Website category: university
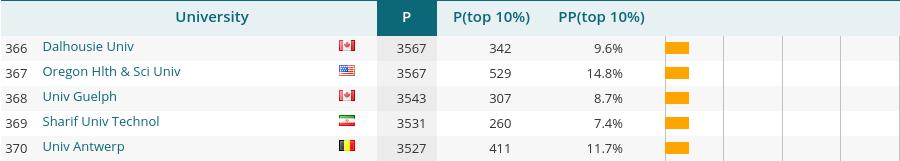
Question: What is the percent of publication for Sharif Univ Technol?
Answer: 7.4%

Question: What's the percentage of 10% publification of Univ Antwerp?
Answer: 11.7%

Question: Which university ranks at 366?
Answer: Dalhousie Univ

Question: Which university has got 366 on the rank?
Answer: Dalhousie Univ

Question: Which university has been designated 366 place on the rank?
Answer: Dalhousie Univ

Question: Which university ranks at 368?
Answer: Univ Guelph

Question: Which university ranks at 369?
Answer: Sharif Univ Technol

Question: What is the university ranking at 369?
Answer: Sharif Univ Technol

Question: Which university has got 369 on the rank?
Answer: Sharif Univ Technol

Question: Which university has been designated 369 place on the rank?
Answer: Sharif Univ Technol

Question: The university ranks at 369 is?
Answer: Sharif Univ Technol

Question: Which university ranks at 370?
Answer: Univ Antwerp

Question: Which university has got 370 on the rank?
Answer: Univ Antwerp

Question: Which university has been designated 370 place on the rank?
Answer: Univ Antwerp

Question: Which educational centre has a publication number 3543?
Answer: Univ Guelph

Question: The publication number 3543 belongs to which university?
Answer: Univ Guelph

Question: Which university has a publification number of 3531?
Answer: Sharif Univ Technol

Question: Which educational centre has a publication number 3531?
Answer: Sharif Univ Technol

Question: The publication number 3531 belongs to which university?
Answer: Sharif Univ Technol

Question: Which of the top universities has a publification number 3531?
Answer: Sharif Univ Technol

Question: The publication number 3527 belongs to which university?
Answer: Univ Antwerp

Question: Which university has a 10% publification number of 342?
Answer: Dalhousie Univ

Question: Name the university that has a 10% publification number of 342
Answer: Dalhousie Univ

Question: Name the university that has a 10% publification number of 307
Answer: Univ Guelph

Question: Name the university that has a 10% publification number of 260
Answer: Sharif Univ Technol

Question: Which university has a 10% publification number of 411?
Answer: Univ Antwerp

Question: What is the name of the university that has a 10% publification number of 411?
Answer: Univ Antwerp